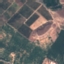
Label: PermanentCrop